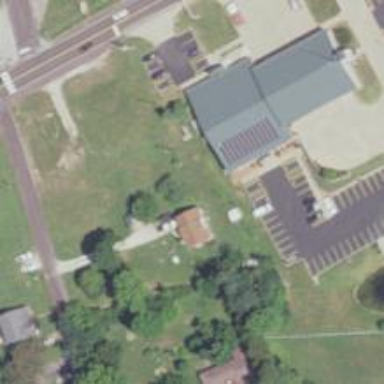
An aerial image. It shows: Fire station building.